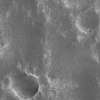
Atmospheric dust classification: not_dusty